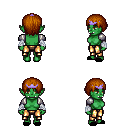
a pixel art fantasy rpg character, female body template, orc, green skin, steel arm armor, gold greaves, brunette plain hairstyle, purple tiara, white cloth bandages, black slippers, four views (front, back, left, right), 2x2 character sprite sheet, small pixel art, hard edges, no anti-aliasing